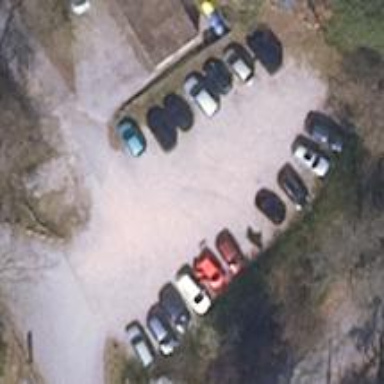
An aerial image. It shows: Unpaved parking area.